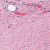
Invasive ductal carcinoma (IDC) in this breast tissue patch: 0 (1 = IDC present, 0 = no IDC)